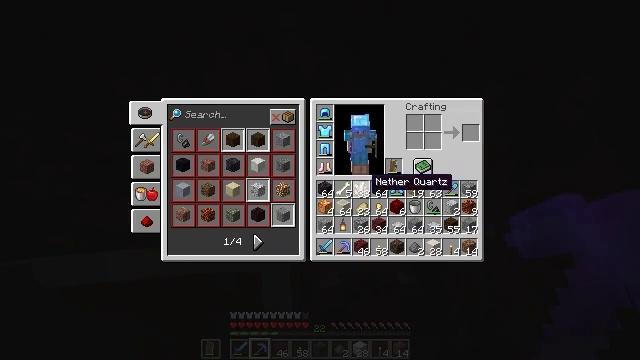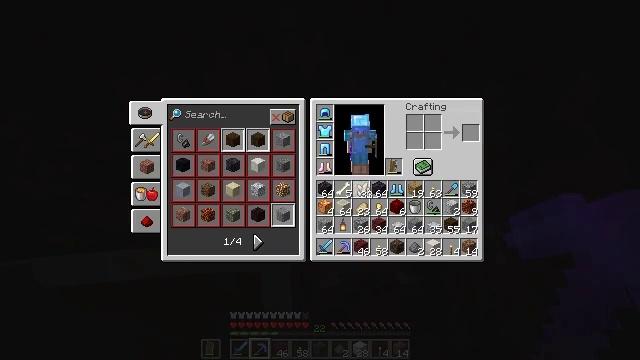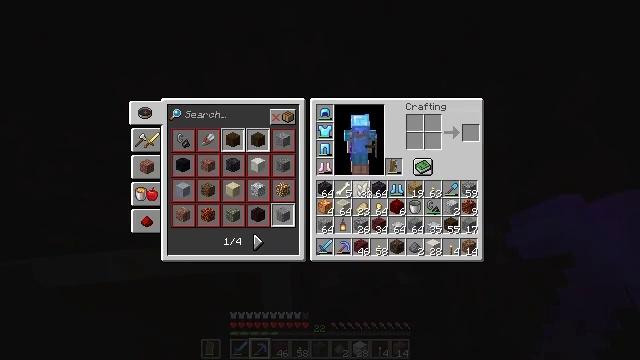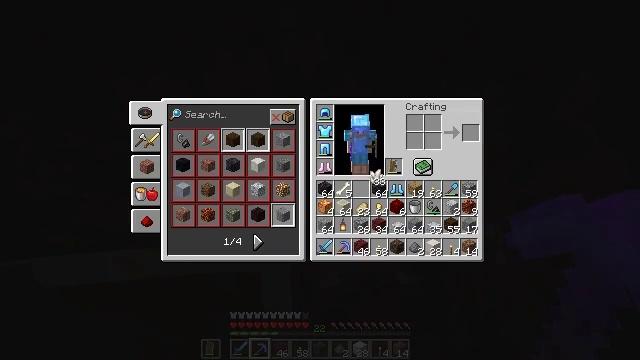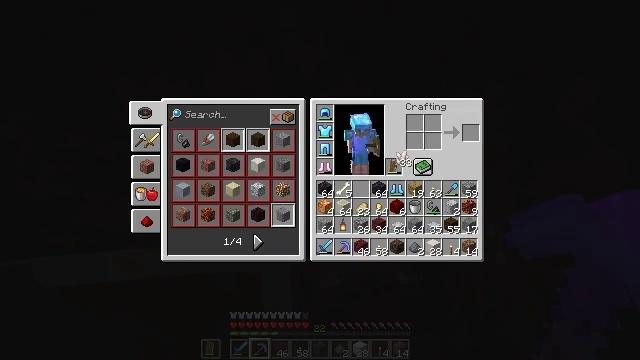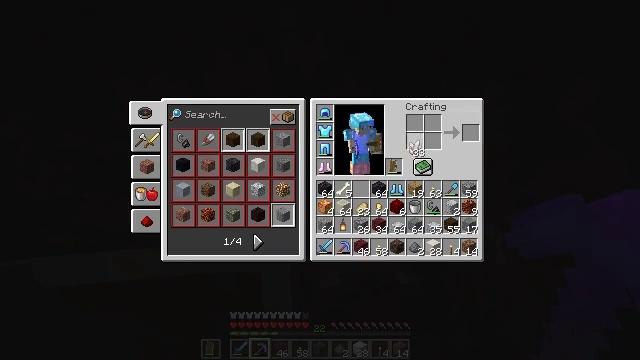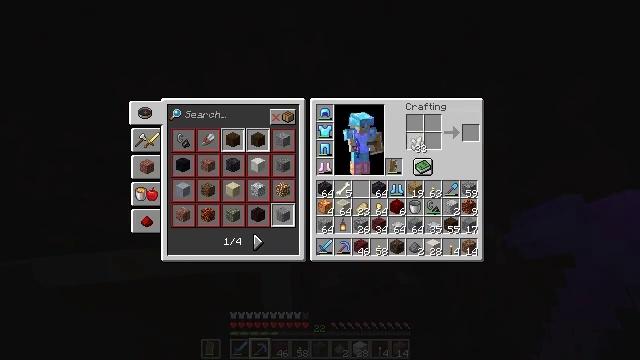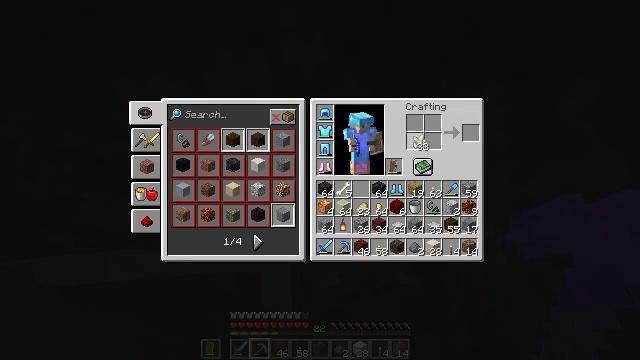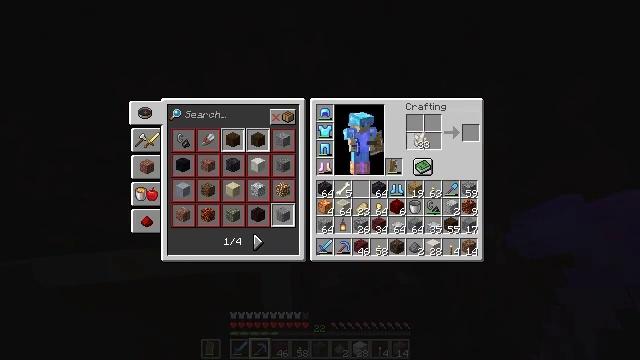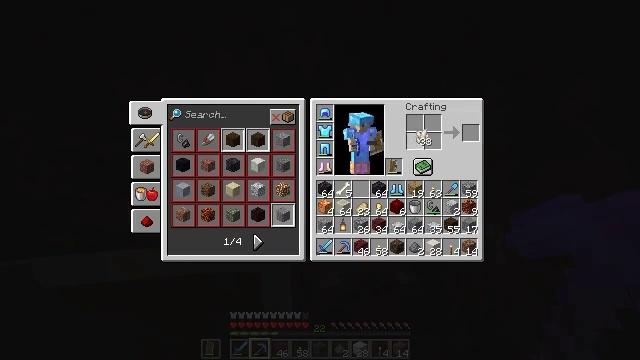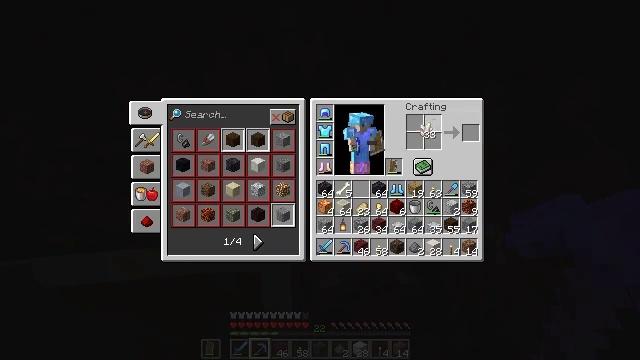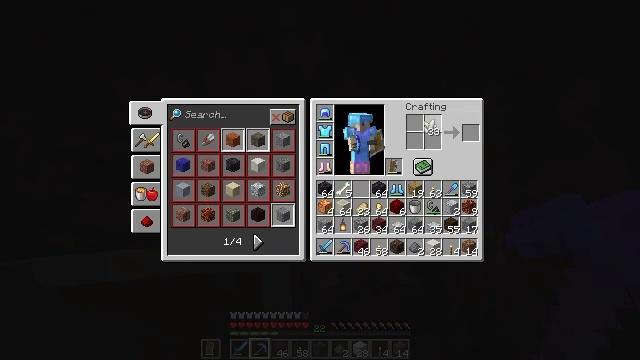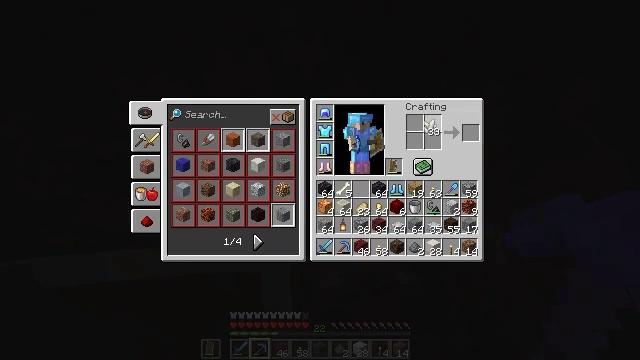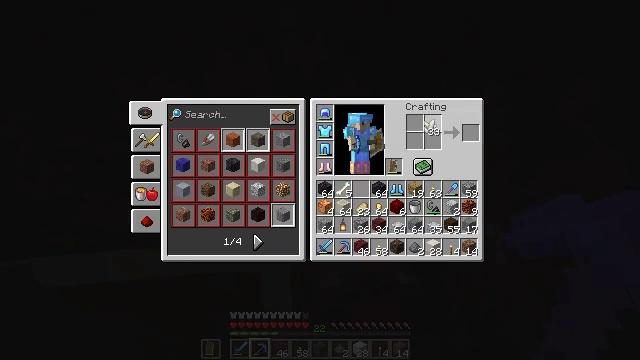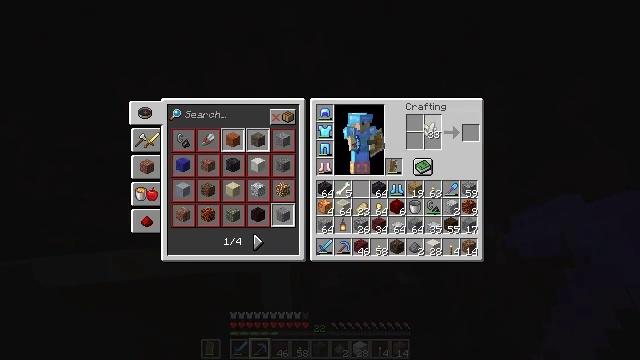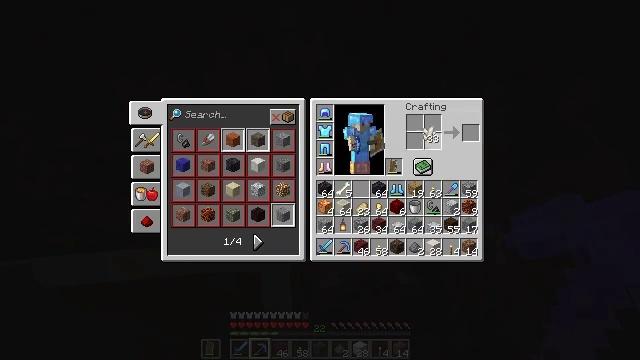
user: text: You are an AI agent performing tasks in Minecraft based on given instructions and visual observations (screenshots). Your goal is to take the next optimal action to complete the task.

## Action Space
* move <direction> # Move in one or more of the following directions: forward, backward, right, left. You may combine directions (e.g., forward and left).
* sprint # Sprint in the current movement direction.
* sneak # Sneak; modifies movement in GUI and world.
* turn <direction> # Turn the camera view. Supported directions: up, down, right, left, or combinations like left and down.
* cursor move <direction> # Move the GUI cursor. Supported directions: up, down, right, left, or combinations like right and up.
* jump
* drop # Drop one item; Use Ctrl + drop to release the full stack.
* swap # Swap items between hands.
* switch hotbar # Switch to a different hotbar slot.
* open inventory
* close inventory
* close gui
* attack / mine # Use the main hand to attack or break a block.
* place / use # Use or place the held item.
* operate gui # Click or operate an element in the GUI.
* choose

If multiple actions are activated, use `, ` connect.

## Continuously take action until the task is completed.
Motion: motion action
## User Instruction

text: Craft a quartz block.
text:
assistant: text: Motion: operate gui
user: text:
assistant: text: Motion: operate gui
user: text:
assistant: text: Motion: cursor move right and up, operate gui
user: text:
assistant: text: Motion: cursor move right and up
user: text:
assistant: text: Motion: cursor move right and up
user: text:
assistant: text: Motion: no_op
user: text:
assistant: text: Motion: no_op
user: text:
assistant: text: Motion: no_op
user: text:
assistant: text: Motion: no_op
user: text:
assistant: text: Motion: no_op
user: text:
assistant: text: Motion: no_op
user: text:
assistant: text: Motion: no_op
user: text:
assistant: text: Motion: no_op
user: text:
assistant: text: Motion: no_op
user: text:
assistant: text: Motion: operate gui
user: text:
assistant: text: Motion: operate gui
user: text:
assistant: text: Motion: operate gui
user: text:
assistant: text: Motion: operate gui
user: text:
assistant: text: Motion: operate gui
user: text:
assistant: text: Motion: operate gui
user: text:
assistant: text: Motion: operate gui
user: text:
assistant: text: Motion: cursor move right, operate gui
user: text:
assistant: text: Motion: operate gui
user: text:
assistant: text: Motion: operate gui
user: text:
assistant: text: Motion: operate gui
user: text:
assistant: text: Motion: operate gui
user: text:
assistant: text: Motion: no_op
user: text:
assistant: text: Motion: cursor move right
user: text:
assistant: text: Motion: cursor move right and down
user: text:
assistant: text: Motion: sneak